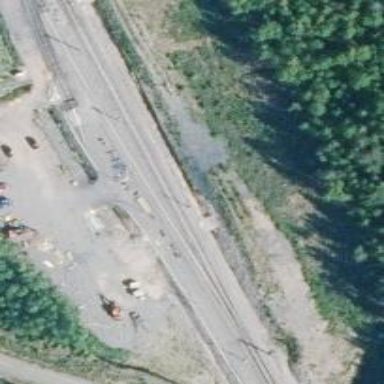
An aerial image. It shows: Rail siding with electrified contact lines for trains.